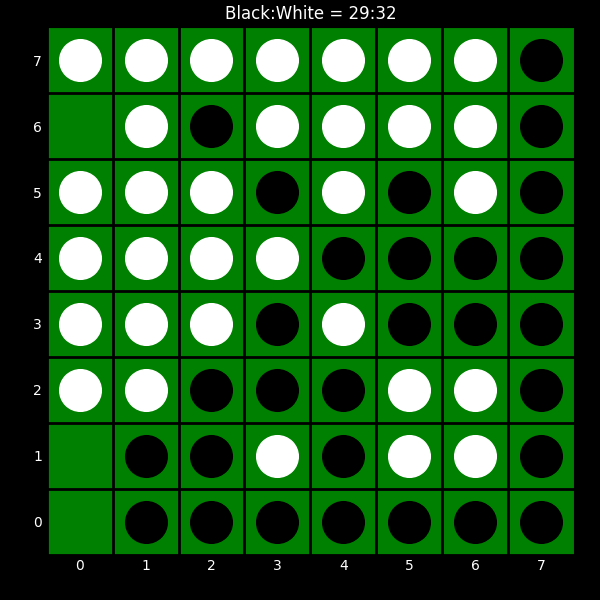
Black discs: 29
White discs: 32